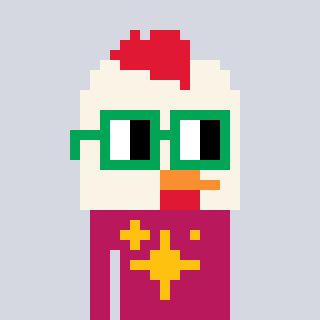
a pixel art character with square green glasses, a chicken-shaped head and a darkpink-colored body on a cool background